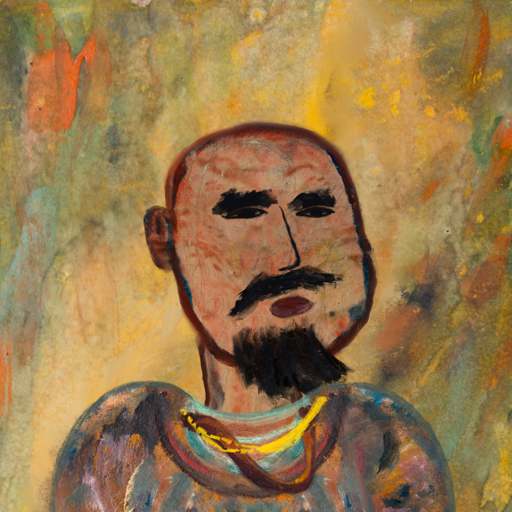
Background: Comrade, Head And Neck Side: Orphan, Face Side: Mosgoul, Bust: Boggyland, Hair Side: Blank, Head Accessory: Blank, Second Necklace: Comrade, Necklace: Irani_1, Baby: Blank